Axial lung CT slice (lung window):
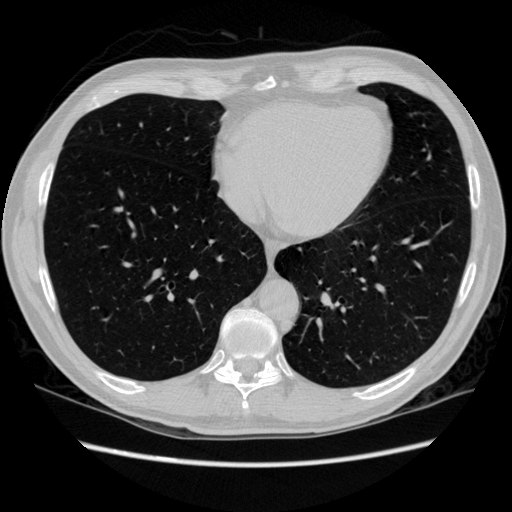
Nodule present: no